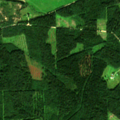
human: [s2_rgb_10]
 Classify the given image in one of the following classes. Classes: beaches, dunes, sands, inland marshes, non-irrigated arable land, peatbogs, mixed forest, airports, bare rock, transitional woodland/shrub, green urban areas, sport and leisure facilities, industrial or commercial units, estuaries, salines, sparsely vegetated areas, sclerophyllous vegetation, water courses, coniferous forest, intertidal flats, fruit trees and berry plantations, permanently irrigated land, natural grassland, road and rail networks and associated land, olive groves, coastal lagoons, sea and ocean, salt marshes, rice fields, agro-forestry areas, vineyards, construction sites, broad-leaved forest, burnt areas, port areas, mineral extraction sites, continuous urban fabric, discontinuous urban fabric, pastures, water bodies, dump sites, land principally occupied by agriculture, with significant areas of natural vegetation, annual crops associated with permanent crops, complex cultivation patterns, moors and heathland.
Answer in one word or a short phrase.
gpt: pastures, complex cultivation patterns, coniferous forest, mixed forest, transitional woodland/shrub